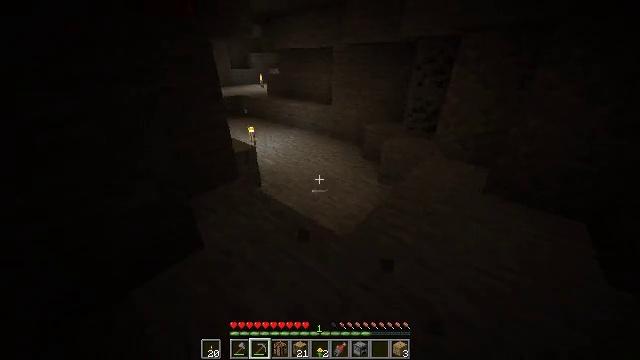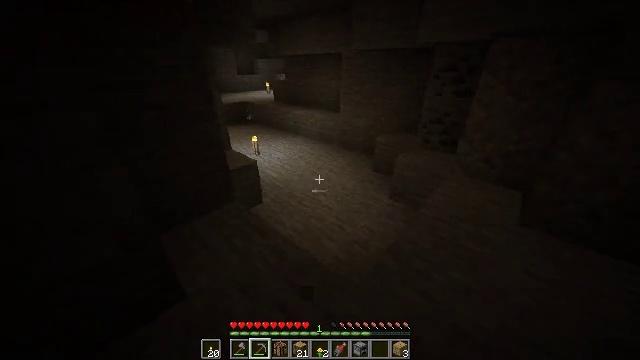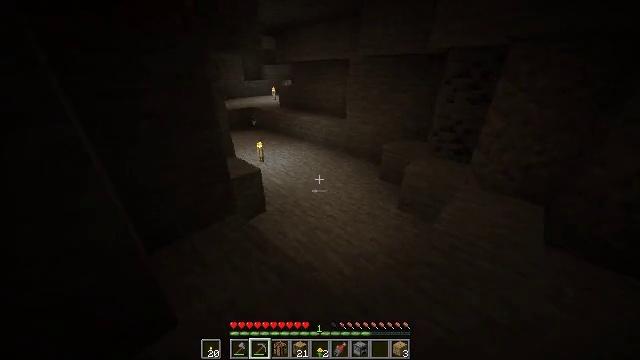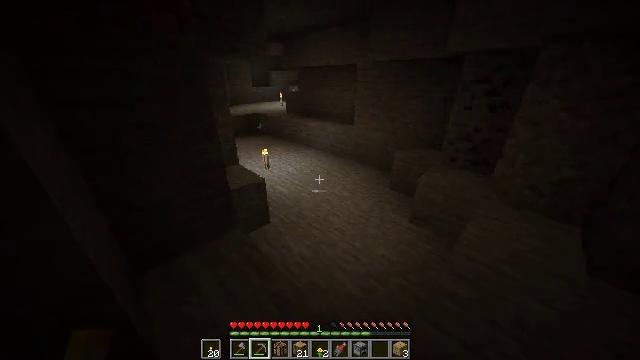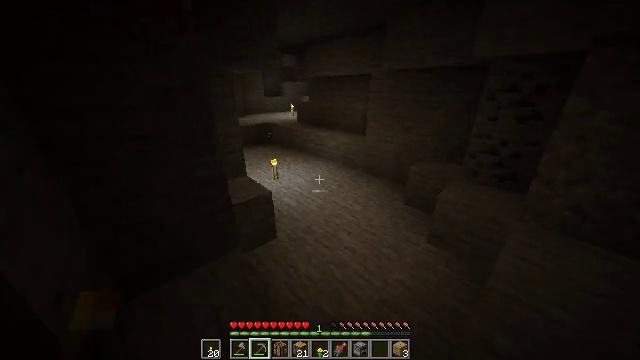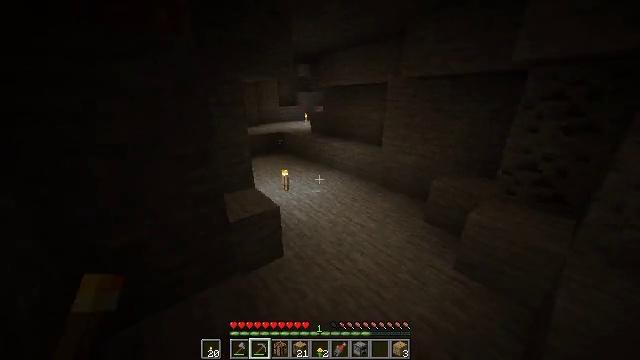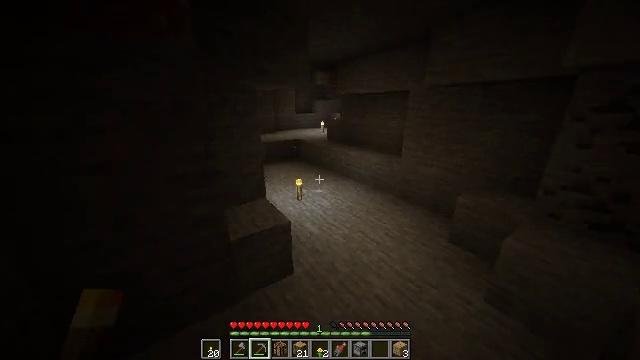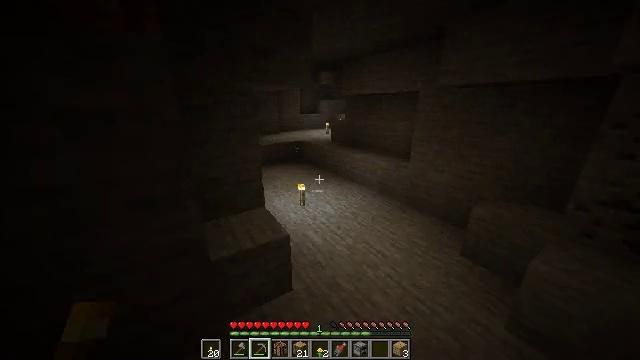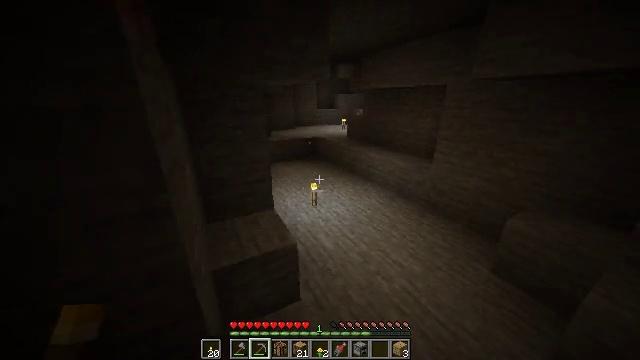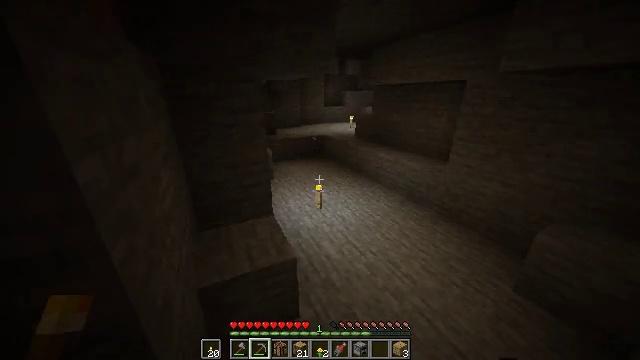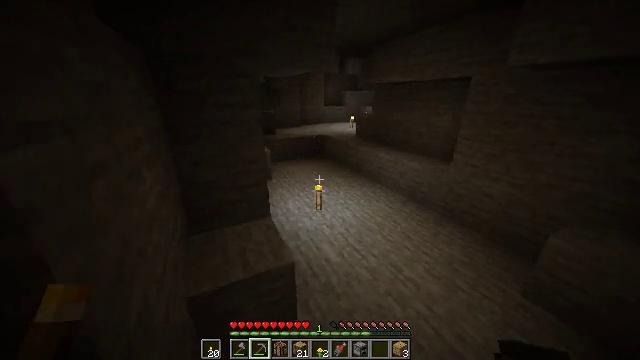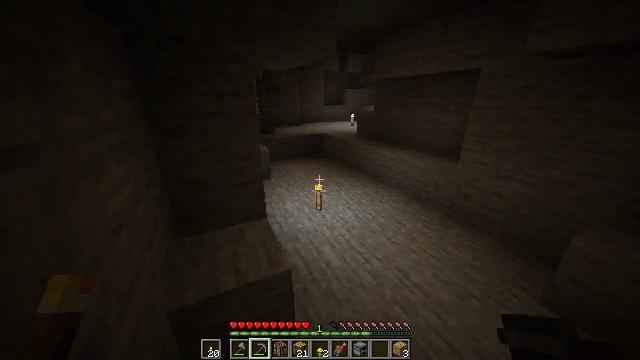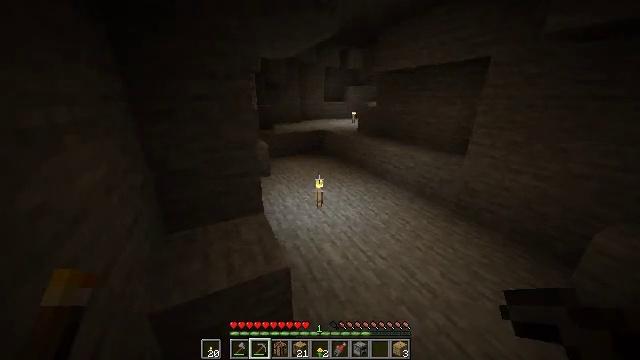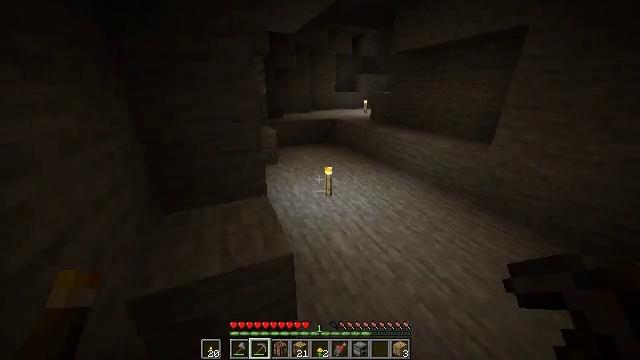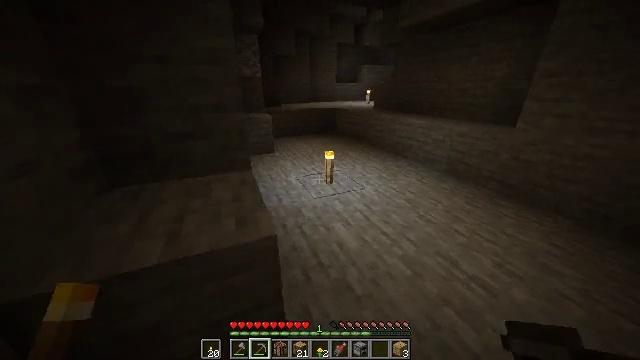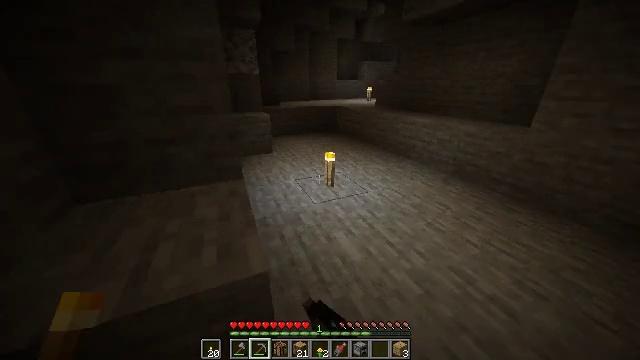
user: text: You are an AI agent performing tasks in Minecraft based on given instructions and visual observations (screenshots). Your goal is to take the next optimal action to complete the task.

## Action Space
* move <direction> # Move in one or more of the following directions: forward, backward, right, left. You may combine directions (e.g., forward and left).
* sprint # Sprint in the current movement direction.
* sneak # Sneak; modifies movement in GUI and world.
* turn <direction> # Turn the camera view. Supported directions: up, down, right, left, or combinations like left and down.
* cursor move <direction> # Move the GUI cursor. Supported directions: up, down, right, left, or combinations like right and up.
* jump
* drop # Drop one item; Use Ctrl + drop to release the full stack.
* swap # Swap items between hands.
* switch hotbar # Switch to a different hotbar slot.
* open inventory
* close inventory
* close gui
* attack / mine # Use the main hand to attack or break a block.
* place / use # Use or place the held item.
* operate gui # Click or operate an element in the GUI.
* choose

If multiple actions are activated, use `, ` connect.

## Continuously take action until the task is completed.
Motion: motion action
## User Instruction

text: Break the torch to collect it.
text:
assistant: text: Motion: move forward, sprint, turn left and up
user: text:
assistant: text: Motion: move forward, sprint, turn left and up
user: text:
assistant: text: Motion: move forward, sprint, turn left and up
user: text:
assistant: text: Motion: move forward, sprint, turn left and up
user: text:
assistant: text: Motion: move forward, sprint, turn left and up
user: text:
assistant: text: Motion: move forward, sprint, turn left and up
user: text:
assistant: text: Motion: move forward, sprint, turn left
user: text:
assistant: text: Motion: move forward, sprint, turn left and down
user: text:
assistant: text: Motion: move forward, sprint, turn left
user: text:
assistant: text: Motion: move forward, sprint
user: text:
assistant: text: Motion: move forward, sprint
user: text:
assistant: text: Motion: move forward, sprint
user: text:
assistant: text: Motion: move forward, sprint, turn left and down
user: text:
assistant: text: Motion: move forward, sprint, attack / mine
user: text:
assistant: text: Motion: move forward, sprint, attack / mine
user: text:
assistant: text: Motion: move forward, sprint, attack / mine
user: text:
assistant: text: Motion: move forward, sprint, attack / mine
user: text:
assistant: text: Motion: move forward, sprint, attack / mine
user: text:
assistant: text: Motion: move forward, sprint, attack / mine
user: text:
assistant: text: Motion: move forward, sprint, attack / mine
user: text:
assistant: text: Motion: move forward, sprint, attack / mine
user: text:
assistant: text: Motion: move forward, sprint, attack / mine
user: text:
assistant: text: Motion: move forward, sprint, attack / mine
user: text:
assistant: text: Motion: move forward, sprint, attack / mine
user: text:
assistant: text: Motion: move forward, sprint, attack / mine
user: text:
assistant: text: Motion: move forward, sprint, attack / mine
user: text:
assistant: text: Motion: move forward, sprint, attack / mine
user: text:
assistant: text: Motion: move forward, sprint
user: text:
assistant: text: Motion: move forward, sprint
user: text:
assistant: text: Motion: move forward, sprint